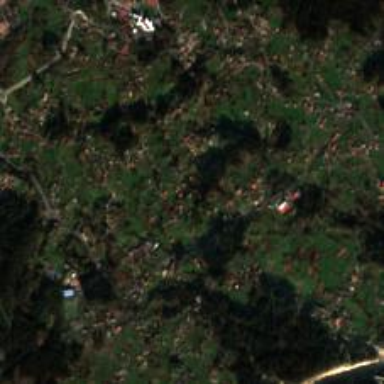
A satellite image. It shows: Small settlement known as hamlet.